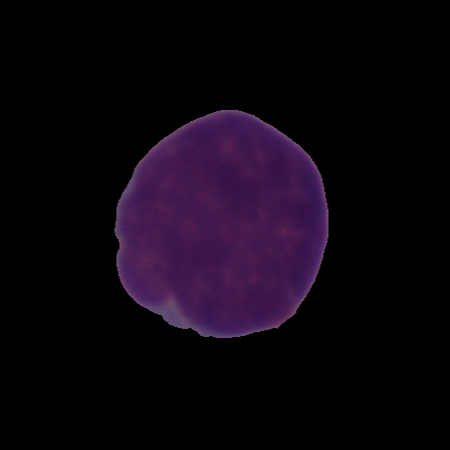
Label: cancer